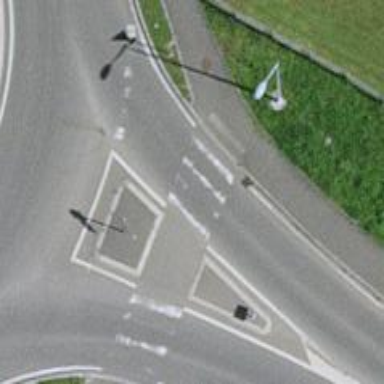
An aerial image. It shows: Marked zebra crossing with island in the middle.